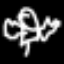
Label: angel